Current action and preconditions to check: trajectory_clear

Your task: For each precondition in the list above, predict whether it will hold at this action.

Consider the current scene as observed from the mobile robot's camera, and analyze the predicted future states of all dynamic agents (e.g., people, animals, vehicles, or any moving entities) within the NEXT SECOND.

IMPORTANT: Only answer "very likely" if you are absolutely certain—based on strong, clear evidence—that a dynamic agent will violate the precondition in the predicted future state. Do NOT answer "very likely" for unlikely, ambiguous, or low-probability risks.

Ask yourself for each precondition: Is there a high probability, with clear and convincing evidence, that the predicted future states of any dynamic agent will interfere with the predicted future state of the currently executing action within the NEXT SECOND, causing that precondition to fail?

Assess the risk level based on these predictions. Use "likely" or "very likely" if motions create a clear risk of interference.

Use "neutral" or "improbable" if agents are nearby but their predicted paths are clearly diverging or non-conflicting.

Failure Risk Categories: "very improbable", "improbable", "neutral", "likely", "very likely"

Answer Format: Output ONLY the probability_of_failure value from these categories: "very improbable", "improbable", "neutral", "likely", "very likely"

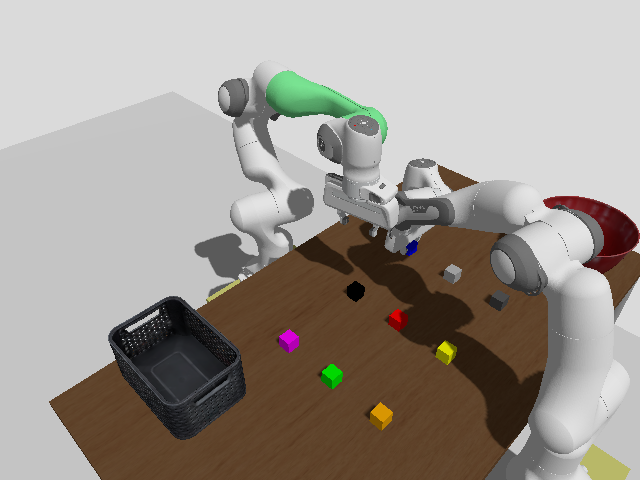

Answer: neutral